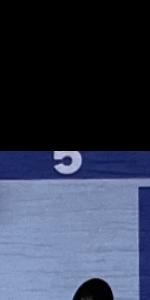
Label: Empty